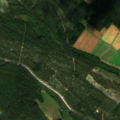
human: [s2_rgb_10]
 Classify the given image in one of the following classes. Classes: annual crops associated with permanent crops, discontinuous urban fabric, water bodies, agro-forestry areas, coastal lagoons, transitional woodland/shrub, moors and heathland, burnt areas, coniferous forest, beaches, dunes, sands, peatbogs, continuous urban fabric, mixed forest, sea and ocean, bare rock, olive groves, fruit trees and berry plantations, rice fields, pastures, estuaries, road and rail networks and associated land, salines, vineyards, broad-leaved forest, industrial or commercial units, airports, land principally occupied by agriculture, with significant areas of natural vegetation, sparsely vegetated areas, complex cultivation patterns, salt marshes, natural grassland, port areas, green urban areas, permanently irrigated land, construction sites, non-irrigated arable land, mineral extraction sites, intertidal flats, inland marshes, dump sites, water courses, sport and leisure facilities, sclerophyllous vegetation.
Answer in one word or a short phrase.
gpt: land principally occupied by agriculture, with significant areas of natural vegetation, coniferous forest, mixed forest, transitional woodland/shrub